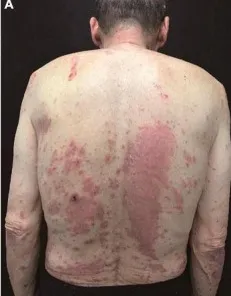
(A) Prominent erythema, papules, and plaques distributed across the trunk, limbs, and scalp, all accompanied by adherent white scales.
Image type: medical_photograph (skin_photograph)